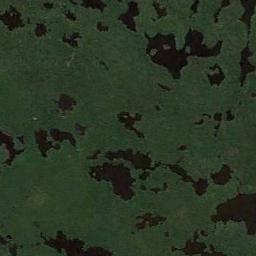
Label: wetland